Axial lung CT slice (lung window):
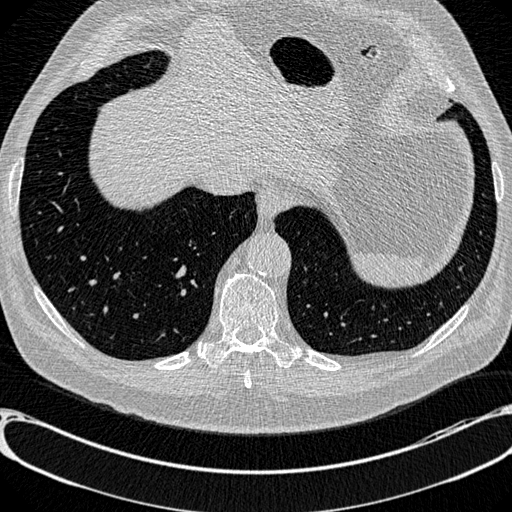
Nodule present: no